Field crop: maize
Growth stage: 2
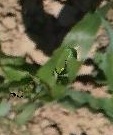
Species: maize